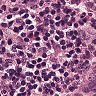
Metastatic tissue present: yes